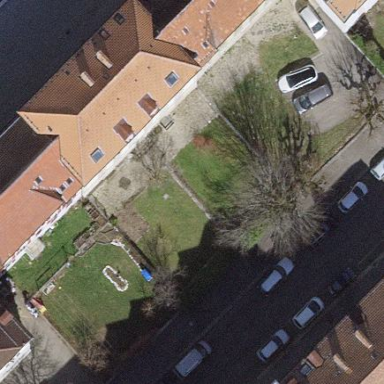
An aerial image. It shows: Residential garden.